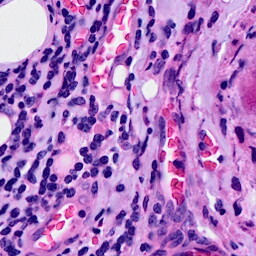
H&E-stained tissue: Breast